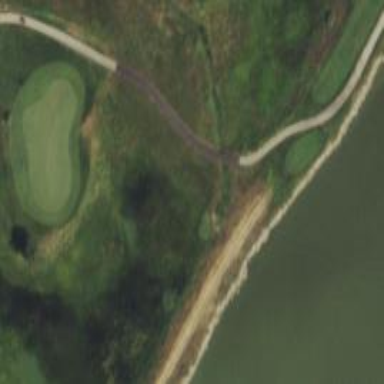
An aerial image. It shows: Footway on bridge that resembles golf cart path.